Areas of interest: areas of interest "Zhuzhou Smelt Factory Cultural Palace"
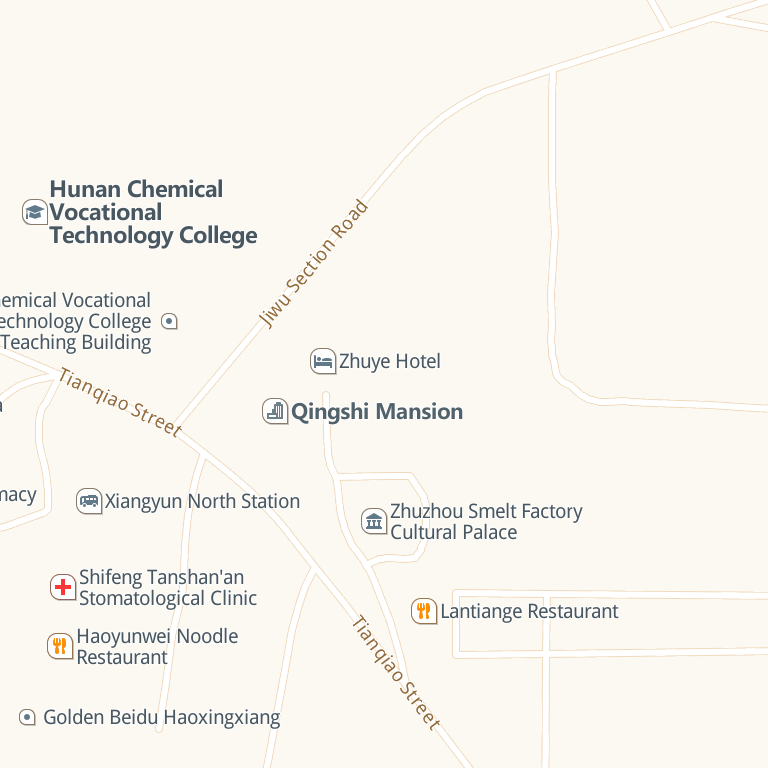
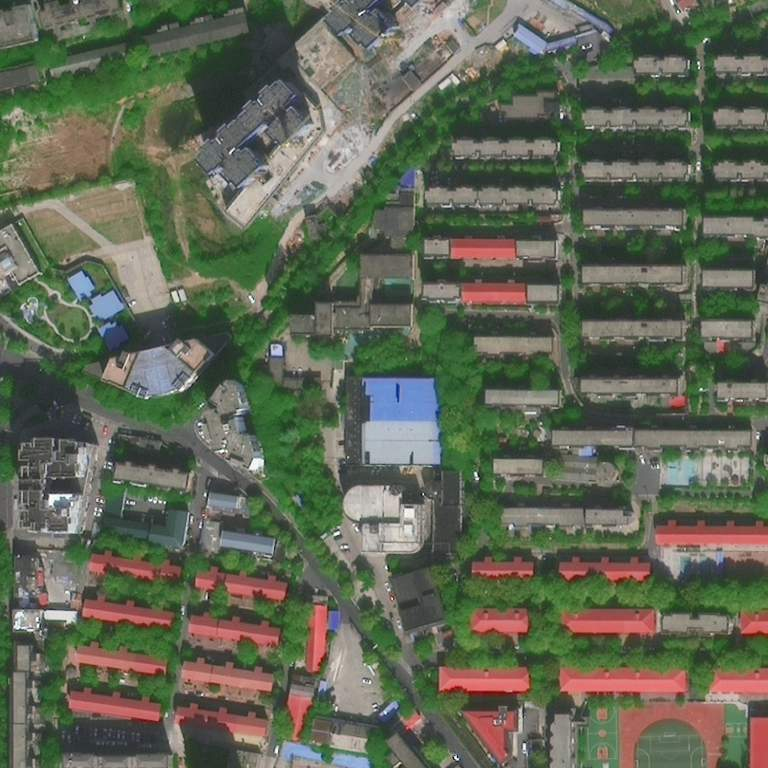